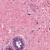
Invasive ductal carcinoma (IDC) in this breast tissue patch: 0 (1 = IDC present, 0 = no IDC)